Question: I was hoping someone could give me some guidance on building an image gallery which loads images dynamically for a PlayBook application.I've uploaded a quick mockup of what I am trying to achieve, I want to dynamically load images into a QNX TileList or Flex equivalent and as the user scrolls through the list I want to call another 'page' of images dynamically. I have already produced an example which uses a custom cell renderer to dynamically load images but I am having problems when I attempt to identify when the user has reached the end of the list.
I have tried using the lastVisibleItem property of the list while the user is scrolling to identify if the last item visible in the list is also last in the DataProvider (so I know when I need to call for more images) but when I add images to the DataProvider it takes me back to the start of the list, can anyone tell me the reason for this?
Any advice on a different approach or how to modify the TileList would be greatly appreciated.

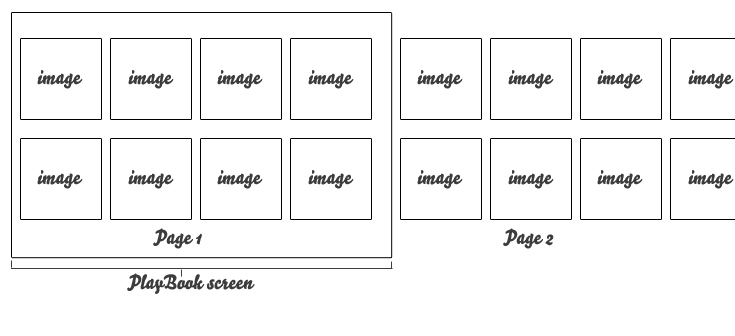
Answer: The 'scrollPosition' automatically gets reset to 0 when you update the 'dataProvider'. I've done workarounds that store the current 'scrollPosition' before updating the 'dataProvider' and then re-set it after the update to the 'dataProvider' has completed. Let me know if you need some code sample and I'll see if I can dig something up.
---
Another option would be to use dataPaging. Here is a good example of how to do that:
<URL>